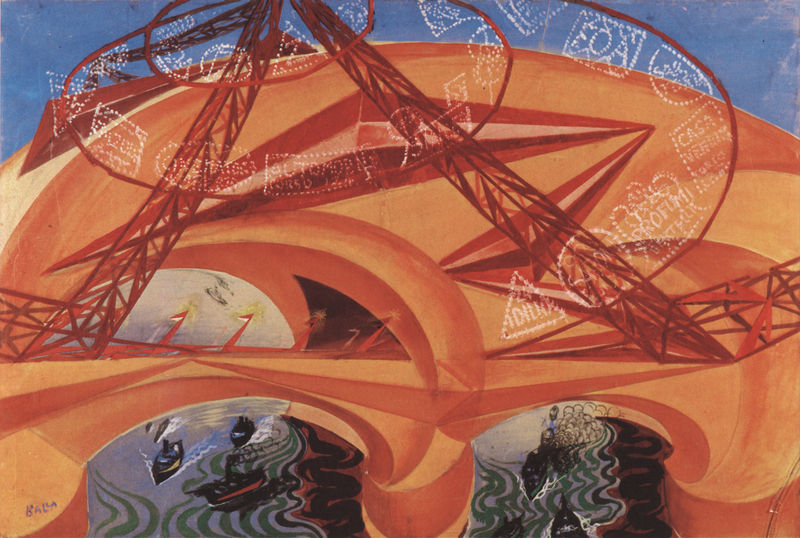
Titel: Ponte della velocità
Künstler: Giacomo Balla
Standort: Roma
Institution: (Privatsammlung)
Schlagwörter: blau, himmel, meer, wasser, fluss, gelb, grün, stadt, braun, lampe, lampen, orange, pfeiler, schwarz, weiss, rot, signatur, öl, brücke, auge, boot, boote, schiff, schiffe, schrift, wellen, bogen, italien, moderne, abstrakt, modern, farbe, formen, figuren, masten, bögen, futurismus, eisen, gerüst, futuristisch, schilder, kreise, zirkus, reklame, konstruktion, signatru, karussel, kirmes, wasswe, balla, giacomo, leuchtschrift, lichtfiguren, weihnachtsmarkt